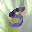
Label: 5